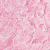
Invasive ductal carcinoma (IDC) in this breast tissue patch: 0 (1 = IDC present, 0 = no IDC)